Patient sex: F
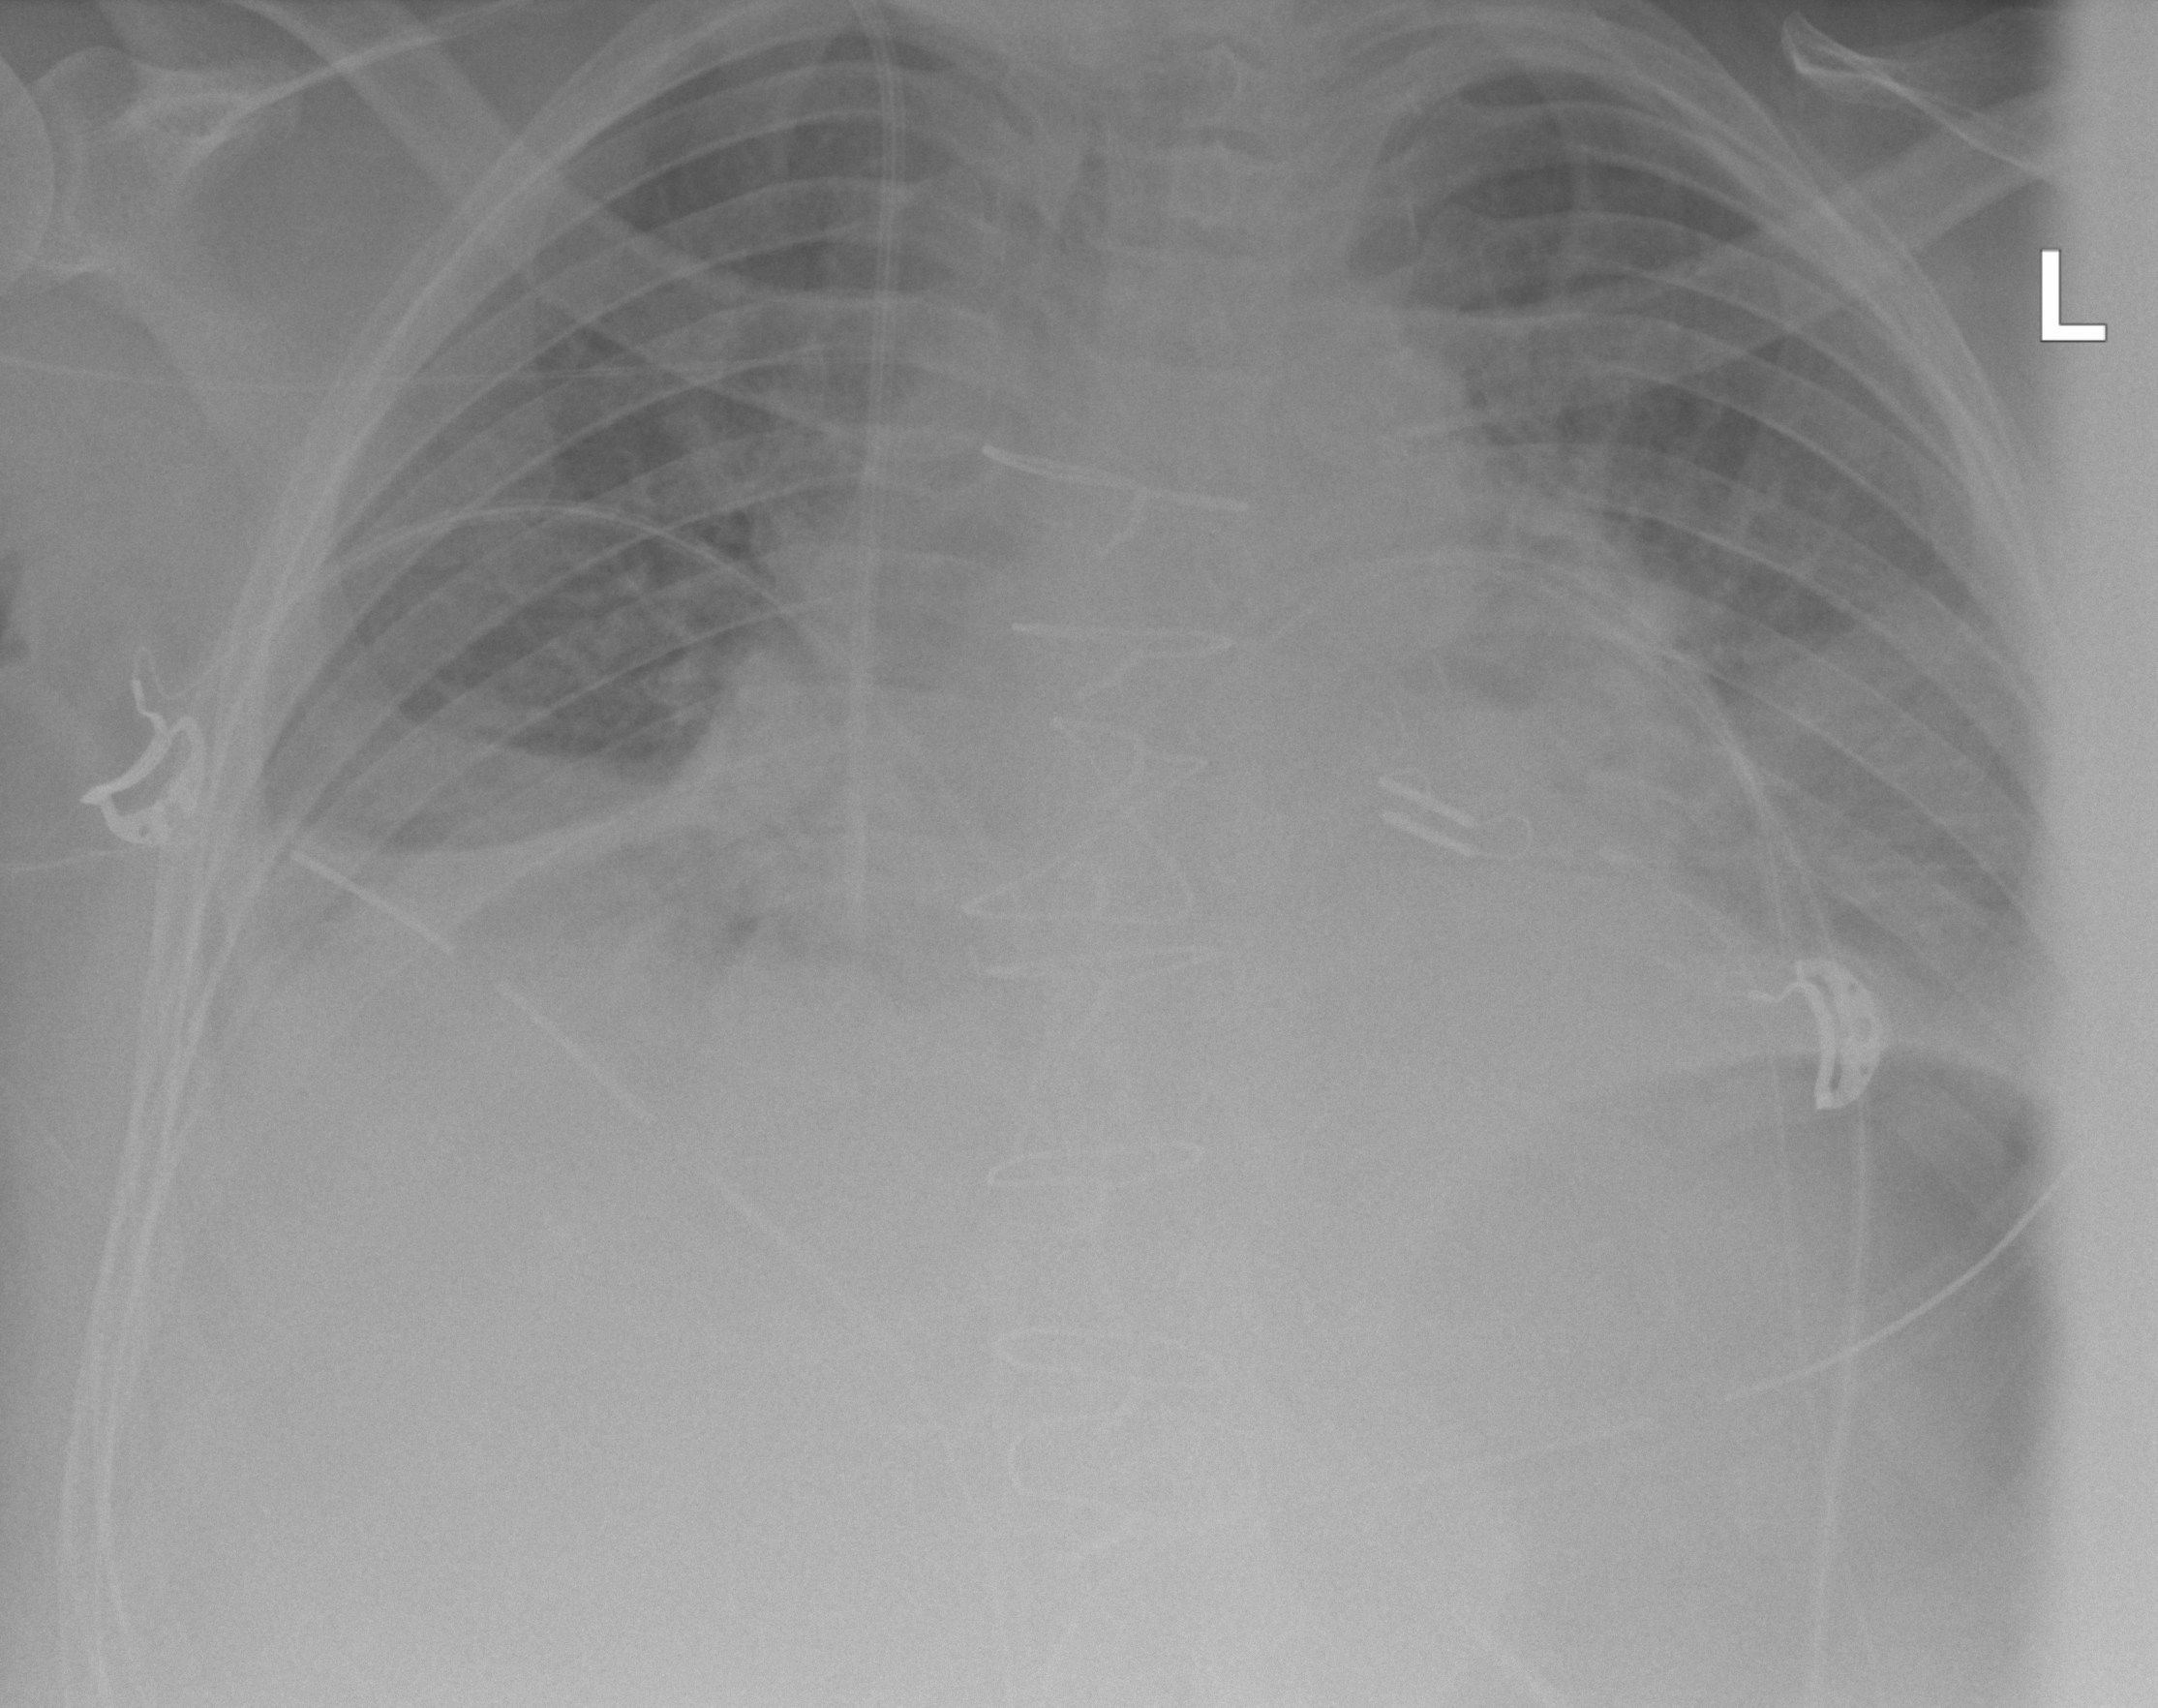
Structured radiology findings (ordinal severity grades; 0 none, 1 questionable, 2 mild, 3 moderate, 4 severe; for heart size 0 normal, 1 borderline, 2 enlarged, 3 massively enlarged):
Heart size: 1
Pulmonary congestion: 2
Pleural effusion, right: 2
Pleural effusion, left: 2
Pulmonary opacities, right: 1
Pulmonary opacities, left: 2
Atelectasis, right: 3
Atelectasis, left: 3